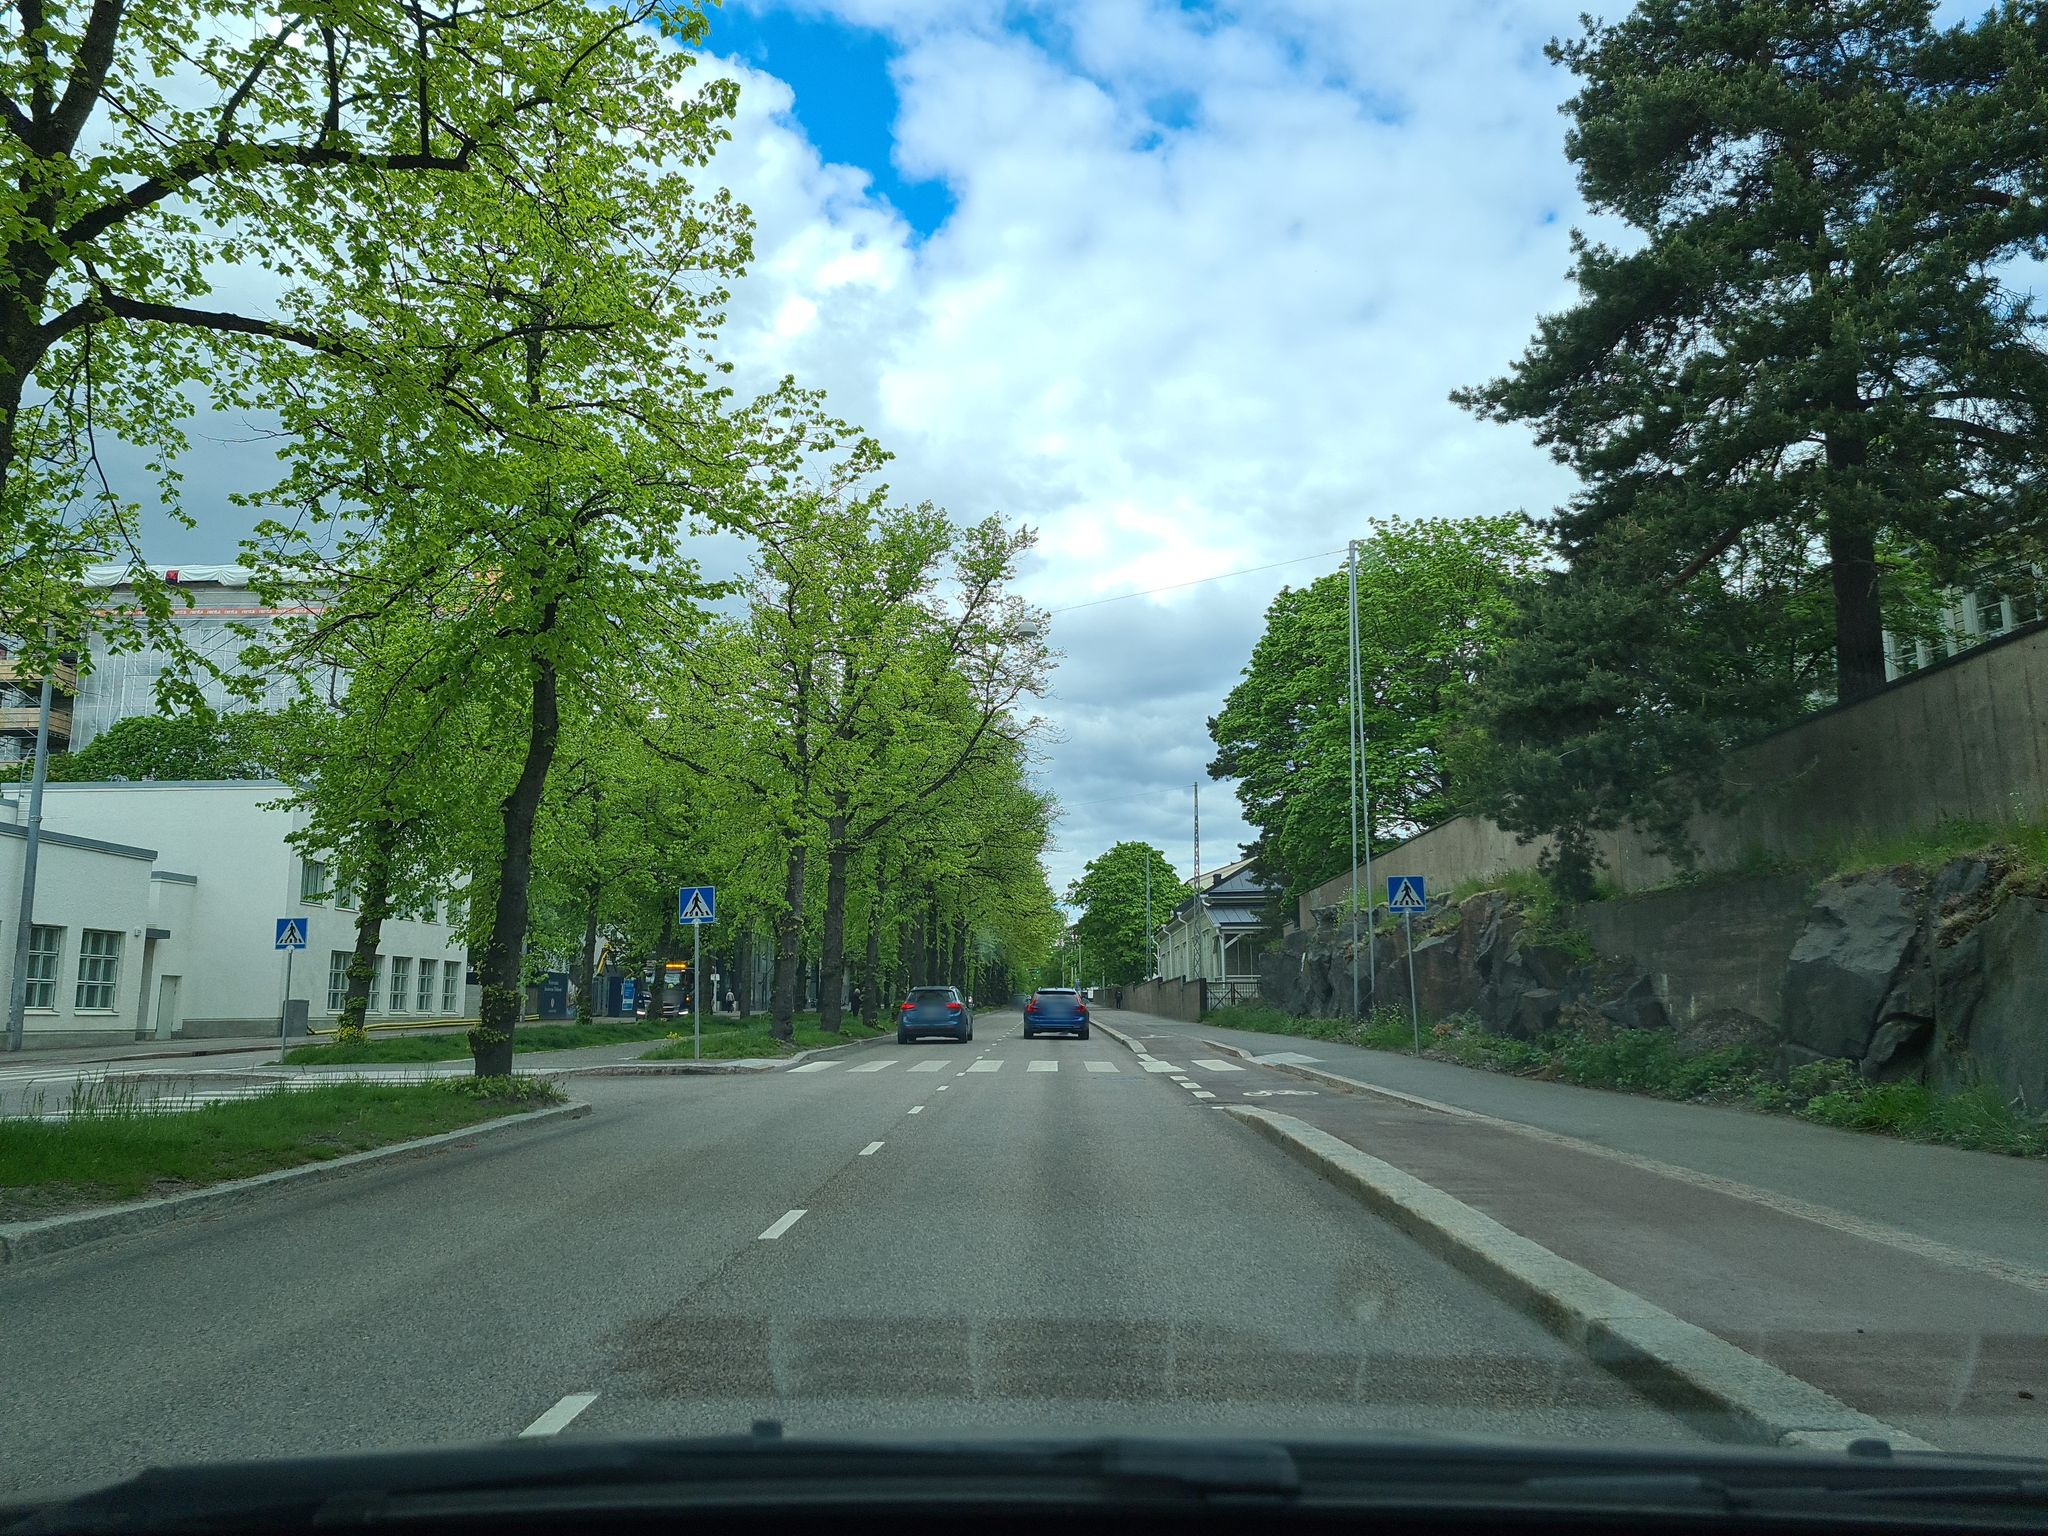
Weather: cloudy
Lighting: day
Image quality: good
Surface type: driving surface
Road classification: primary
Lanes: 2
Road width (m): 2.5
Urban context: urban centre
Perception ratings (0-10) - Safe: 5.86, Lively: 5.7, Beautiful: 8.58, Boring: 5.29, Depressing: 4.82, Wealthy: 4.4